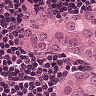
Metastatic tissue present: yes